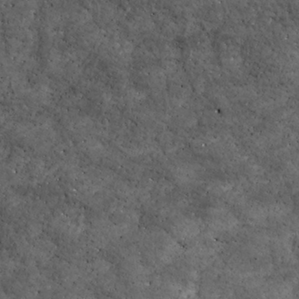
Label: non_frost